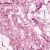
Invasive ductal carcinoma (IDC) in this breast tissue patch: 0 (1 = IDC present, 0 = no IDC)